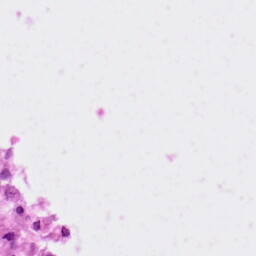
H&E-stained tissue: Skin